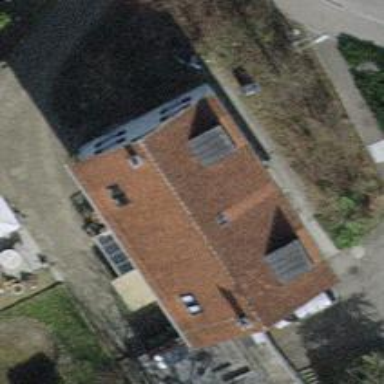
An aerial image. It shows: Terrace building.